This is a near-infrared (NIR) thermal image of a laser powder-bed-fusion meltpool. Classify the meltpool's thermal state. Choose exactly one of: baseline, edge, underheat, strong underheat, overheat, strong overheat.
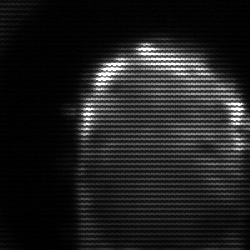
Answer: baseline